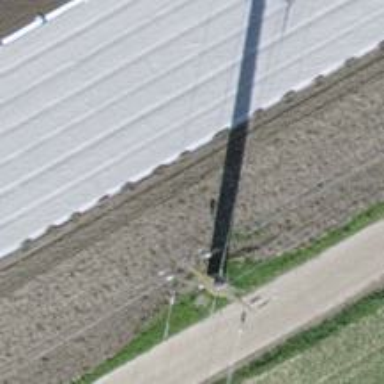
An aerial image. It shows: Power tower.